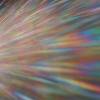
Label: sunburn